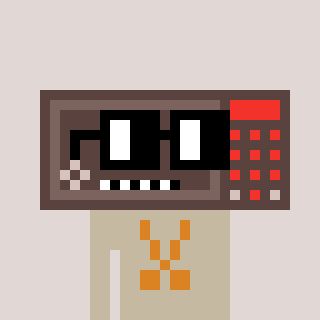
a pixel art character with square black glasses, a wallsafe-shaped head and a bege-colored body on a warm background